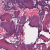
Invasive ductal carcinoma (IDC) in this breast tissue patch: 0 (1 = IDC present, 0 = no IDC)